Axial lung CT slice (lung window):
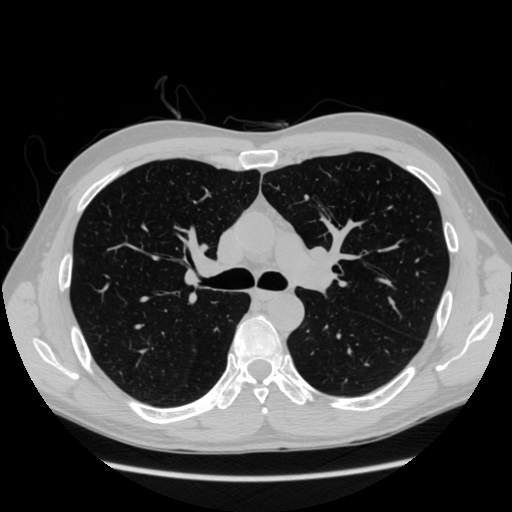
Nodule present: no